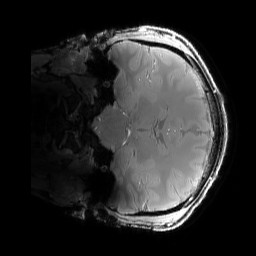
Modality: PDw
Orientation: coronal
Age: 23
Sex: male
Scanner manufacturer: siemens
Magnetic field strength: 6.98 T
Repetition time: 1.78 s
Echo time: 0.00386 s